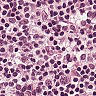
Metastatic tissue present: no